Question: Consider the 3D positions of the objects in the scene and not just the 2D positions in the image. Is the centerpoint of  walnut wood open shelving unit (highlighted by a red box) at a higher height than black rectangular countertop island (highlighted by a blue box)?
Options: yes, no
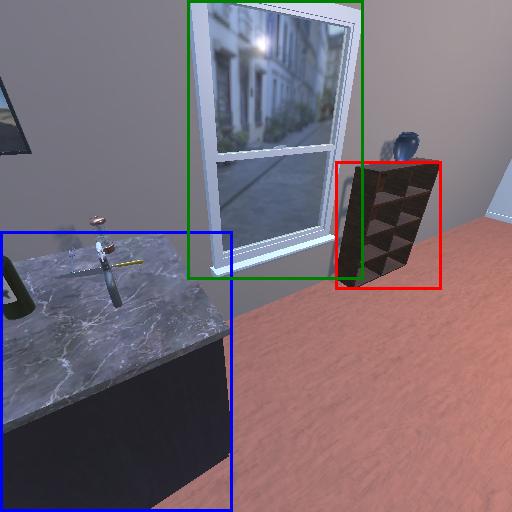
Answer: yes